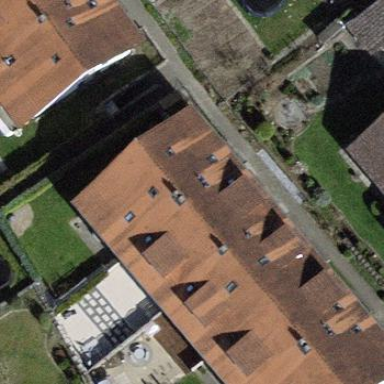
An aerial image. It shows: Residential building.